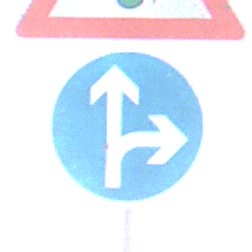
Verkehrszeichen: VorgeschriebeneFahrtrichtungGeradeausOderRechts
Zusatzzeichen oben: Lichtzeichenanlage
Umgebung: Outdoor, Nature
Tageszeit: Midday
Wetter: PartlyCloudy
Licht: Natural
Jahreszeit: NotSpecified
Kontrast: HighContrast